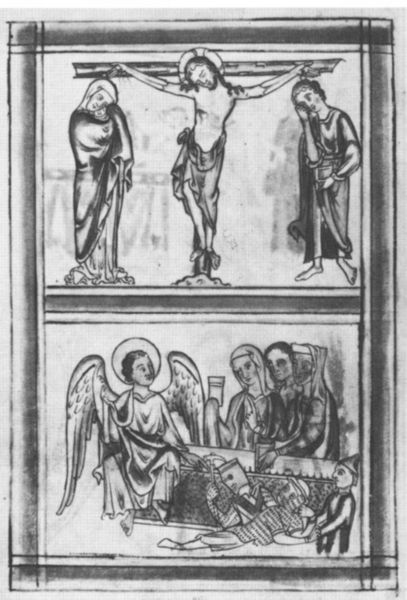
Titel: Psalter
Institution: London, British Library
Schlagwörter: flügel, mann, menschen, glas, männer, tisch, zeichnung, bibel, johannes, trauer, kinder, engel, leer, soldaten, buch, kreuz, rechteck, druck, ritter, heiligenschein, christus, grab, jesus, kreuzigung, ostern, maria, jesu, maria magdalena, auferstehung, drei frauen, marien, johannes der täufer, deesis, gekreuzigter, glorie, buchmalerei, buchmalerie, faruen, erzengel gabriel, leeres grab, abnahme vom kreuz, jesus kreuzigung